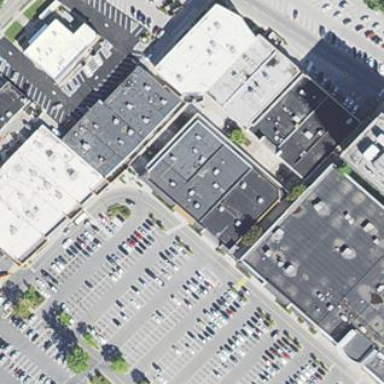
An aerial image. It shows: Retail building.